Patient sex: F
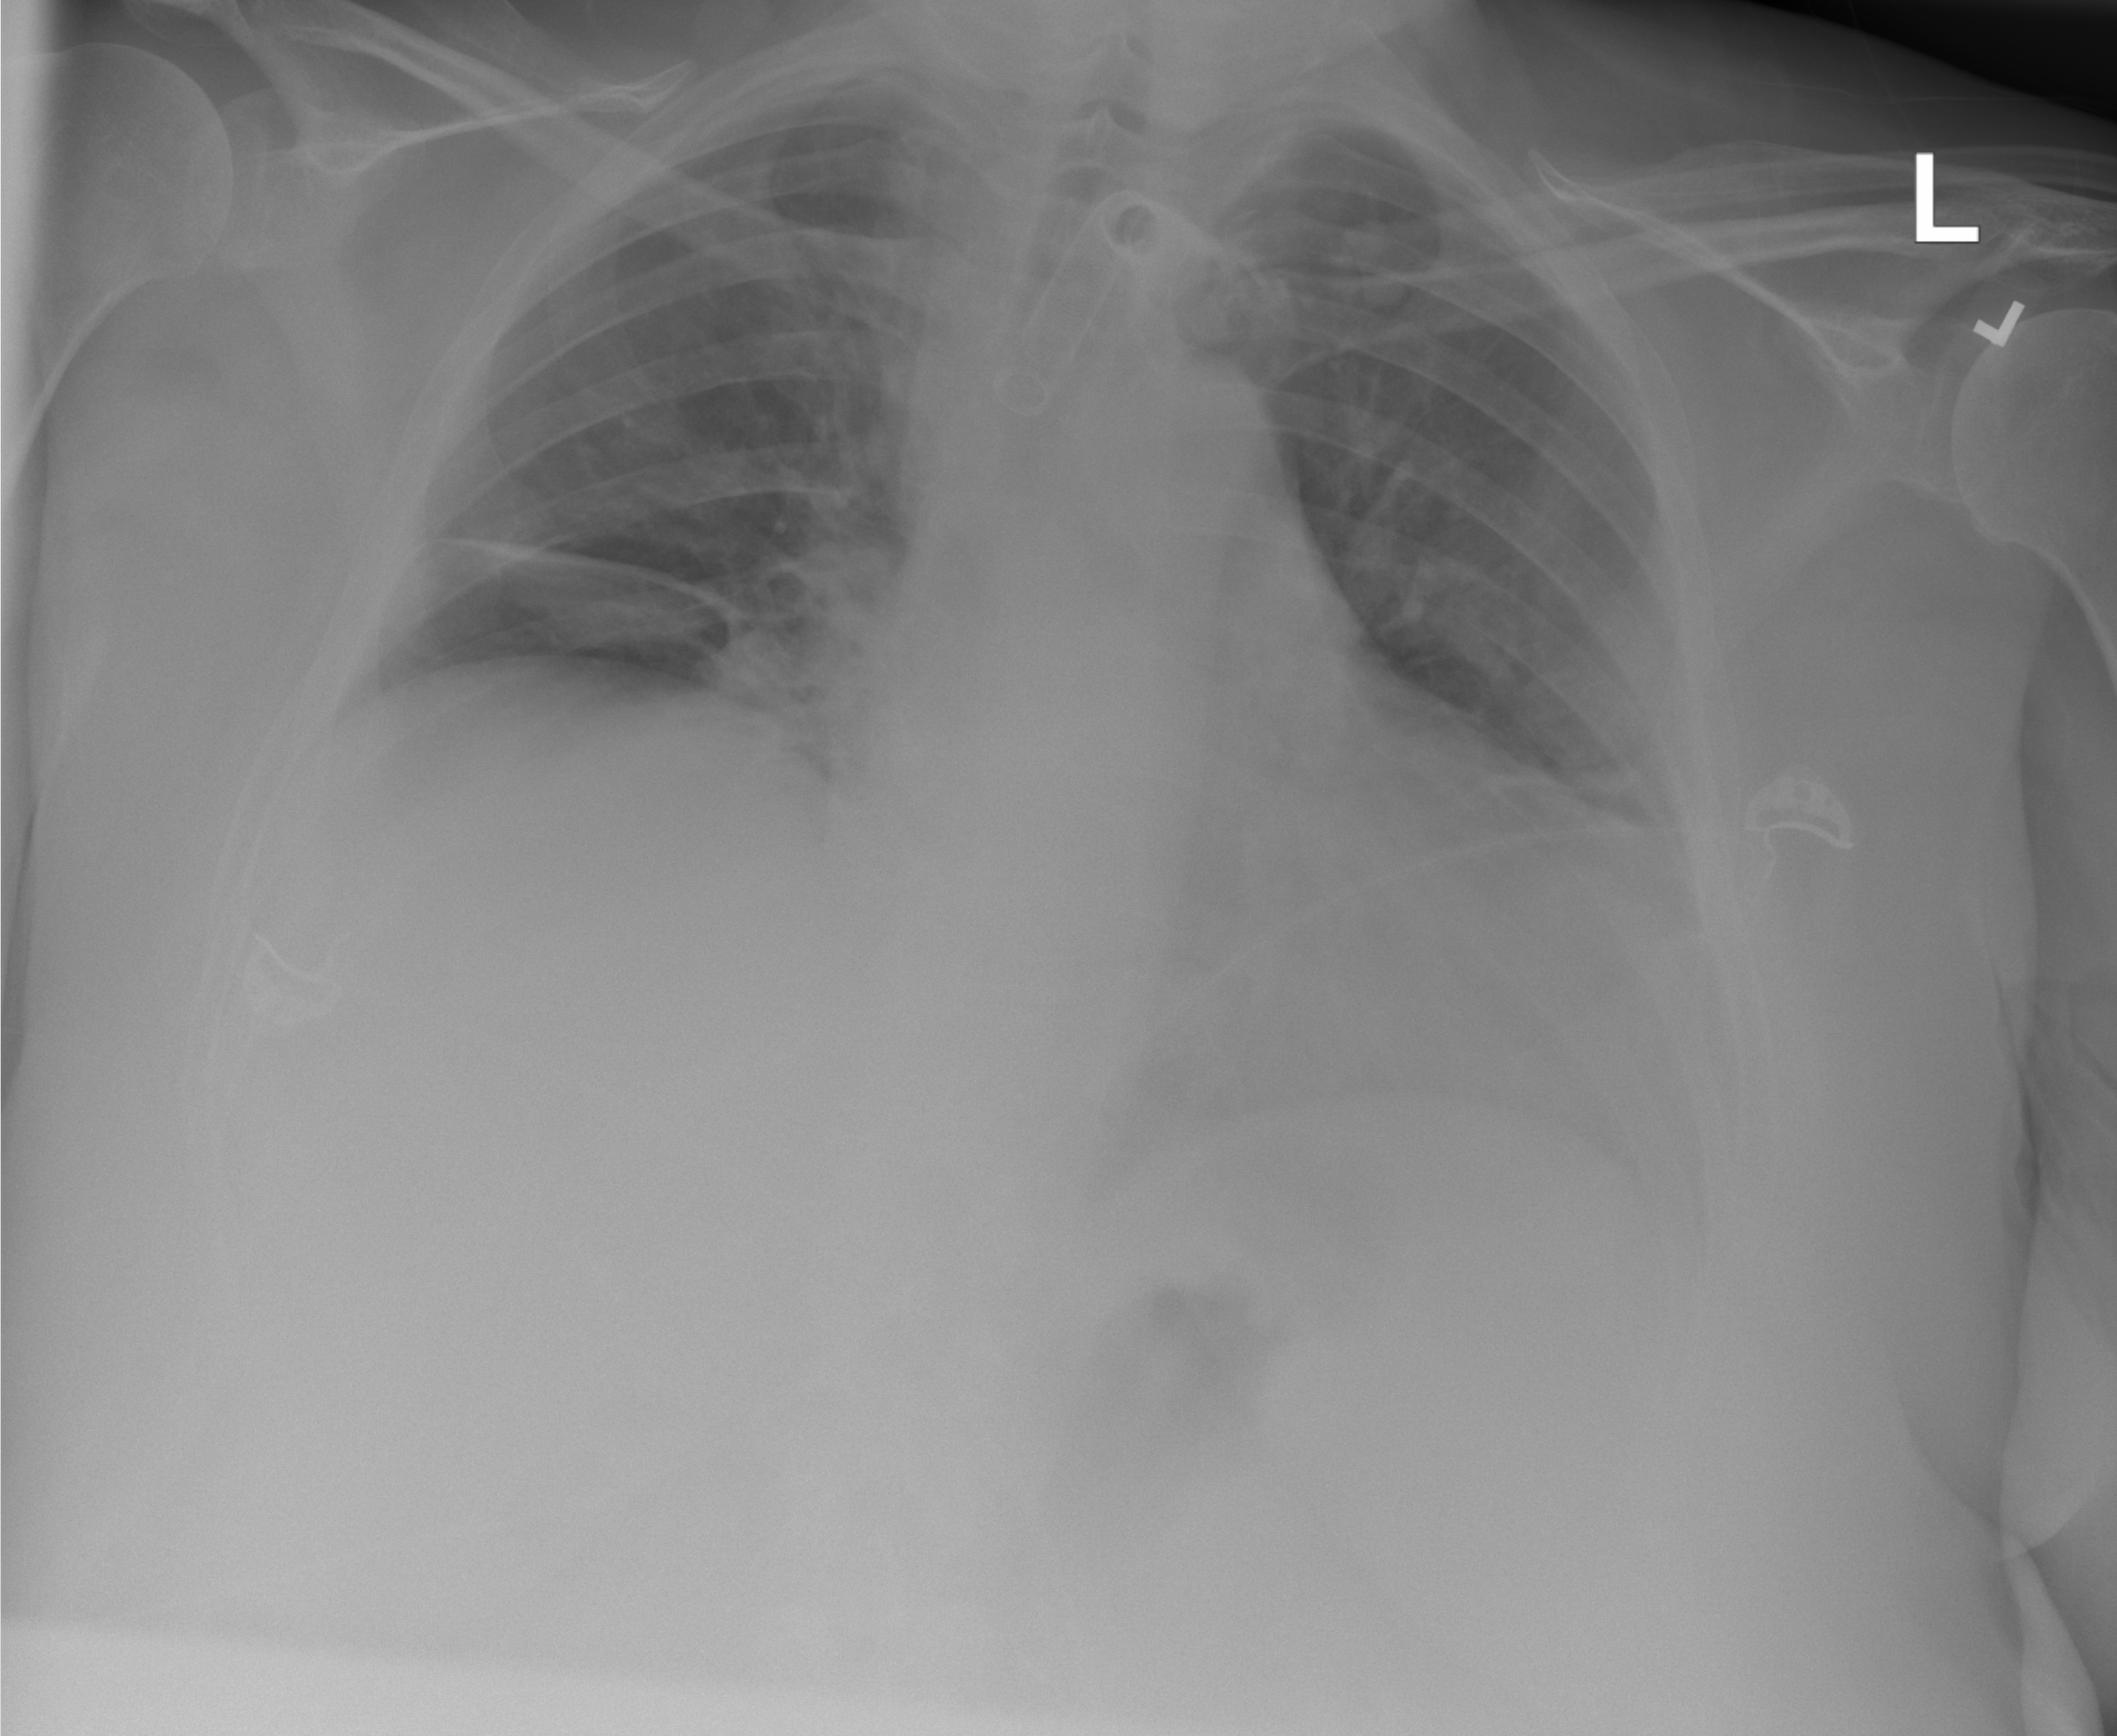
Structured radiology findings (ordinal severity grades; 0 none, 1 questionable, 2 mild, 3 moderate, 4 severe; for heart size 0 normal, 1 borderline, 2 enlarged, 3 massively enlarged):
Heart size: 2
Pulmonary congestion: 0
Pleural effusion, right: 0
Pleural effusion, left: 2
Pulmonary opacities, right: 0
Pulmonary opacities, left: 0
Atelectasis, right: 2
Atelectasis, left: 2